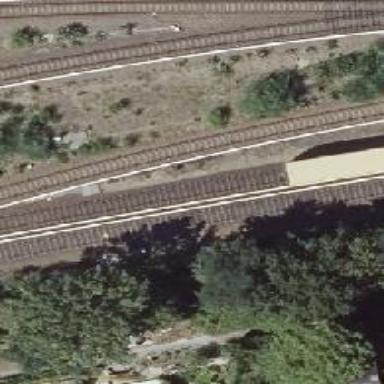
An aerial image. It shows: Light rail electrified railway.